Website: apple
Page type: customer-info-address
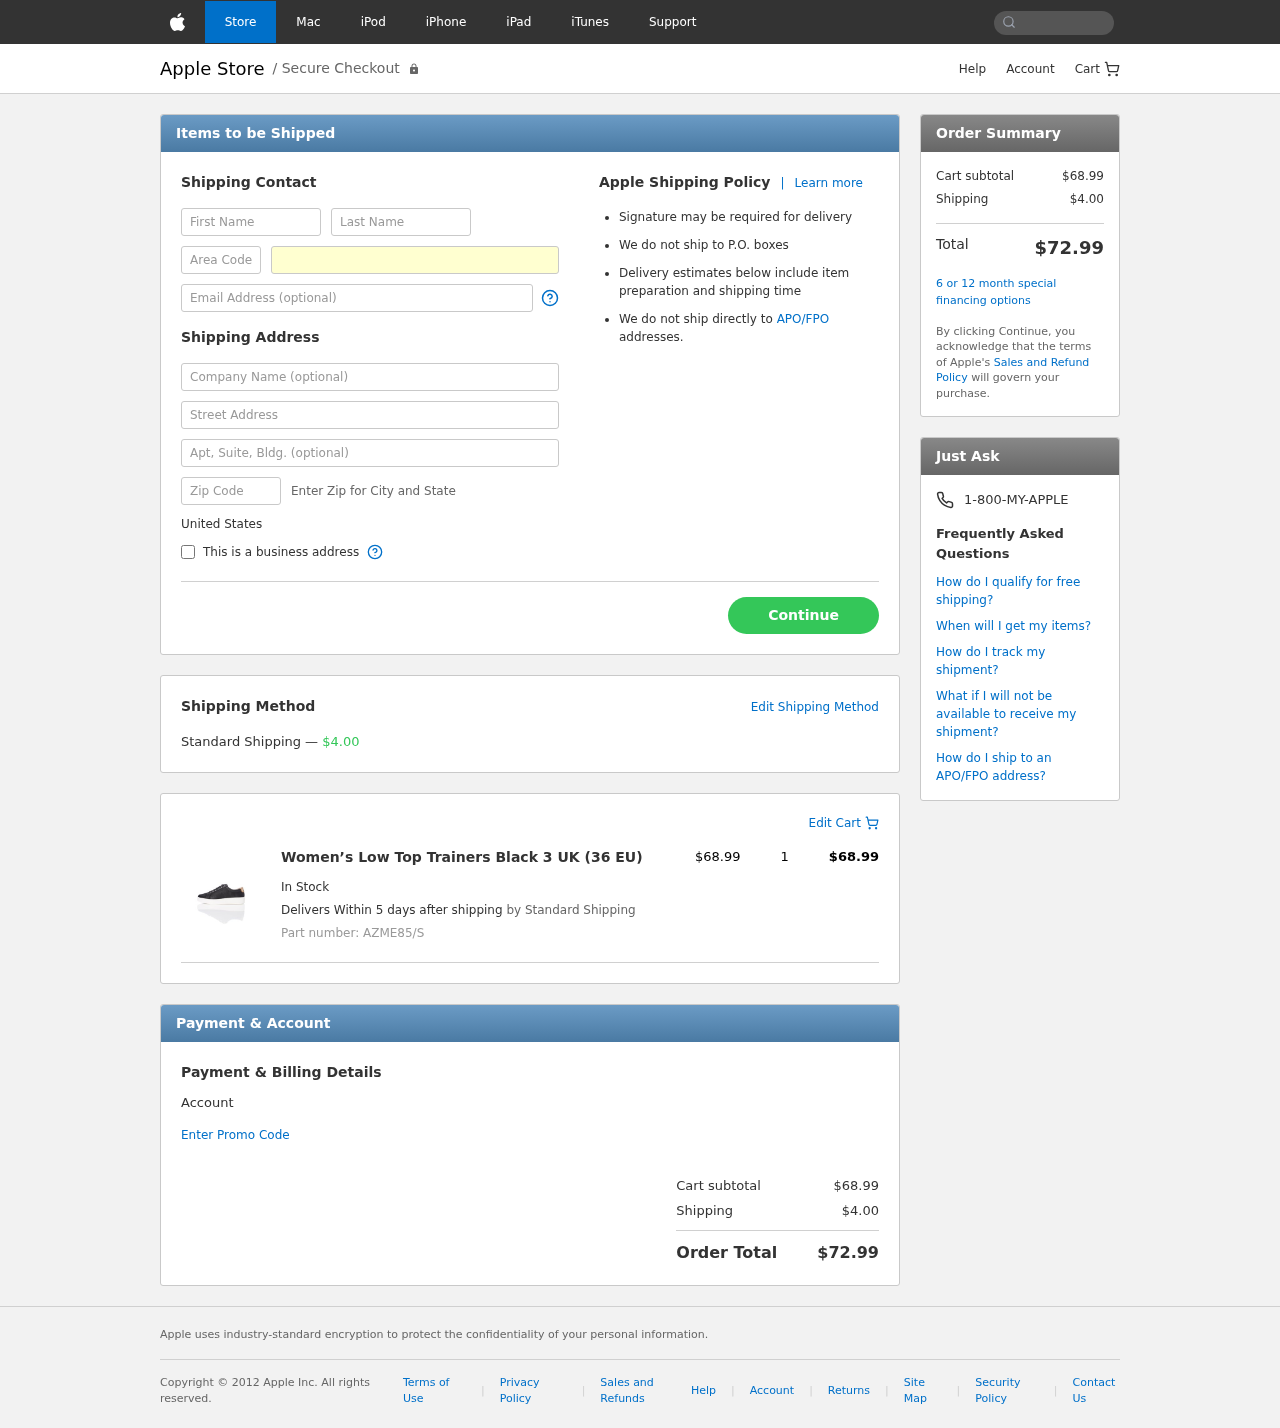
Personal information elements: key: PII_COUNTRY
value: United States
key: PII_FIRSTNAME
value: Daniel
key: PII_LASTNAME
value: Carr
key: PII_PHONE_AREA
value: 269
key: PII_PHONE_LINE
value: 3119
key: PII_EMAIL
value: danielcarr@gmail.com
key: PII_COMPANY
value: Williams, Jones and Ballard
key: PII_STREET
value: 12172 Osborn Valleys Suite 518
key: PII_POSTCODE
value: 93504
Product elements: key: PRODUCT1_NAME
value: Women’s Low Top Trainers Black 3 UK (36 EU)
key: PRODUCT1_PRICE
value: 68.99
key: PRODUCT1_QUANTITY
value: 1
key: PRODUCT1_SKU
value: AZME85/S
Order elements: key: ORDER_SHIPPING_COST
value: $4.00
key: ORDER_ITEM_TOTAL
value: $68.99
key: ORDER_SUBTOTAL
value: $68.99
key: ORDER_TOTAL
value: $72.99